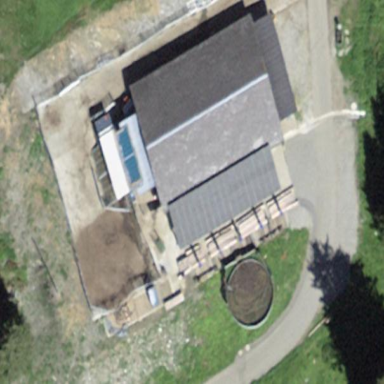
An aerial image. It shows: View of roof of building.